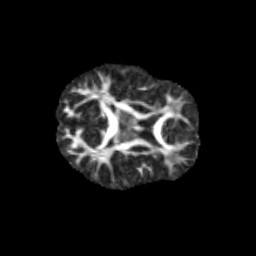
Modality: FA
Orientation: axial
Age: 10
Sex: female
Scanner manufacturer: siemens
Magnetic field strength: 3 T
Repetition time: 3.8 s
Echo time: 0.07 s